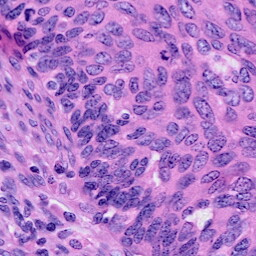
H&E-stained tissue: Cervix